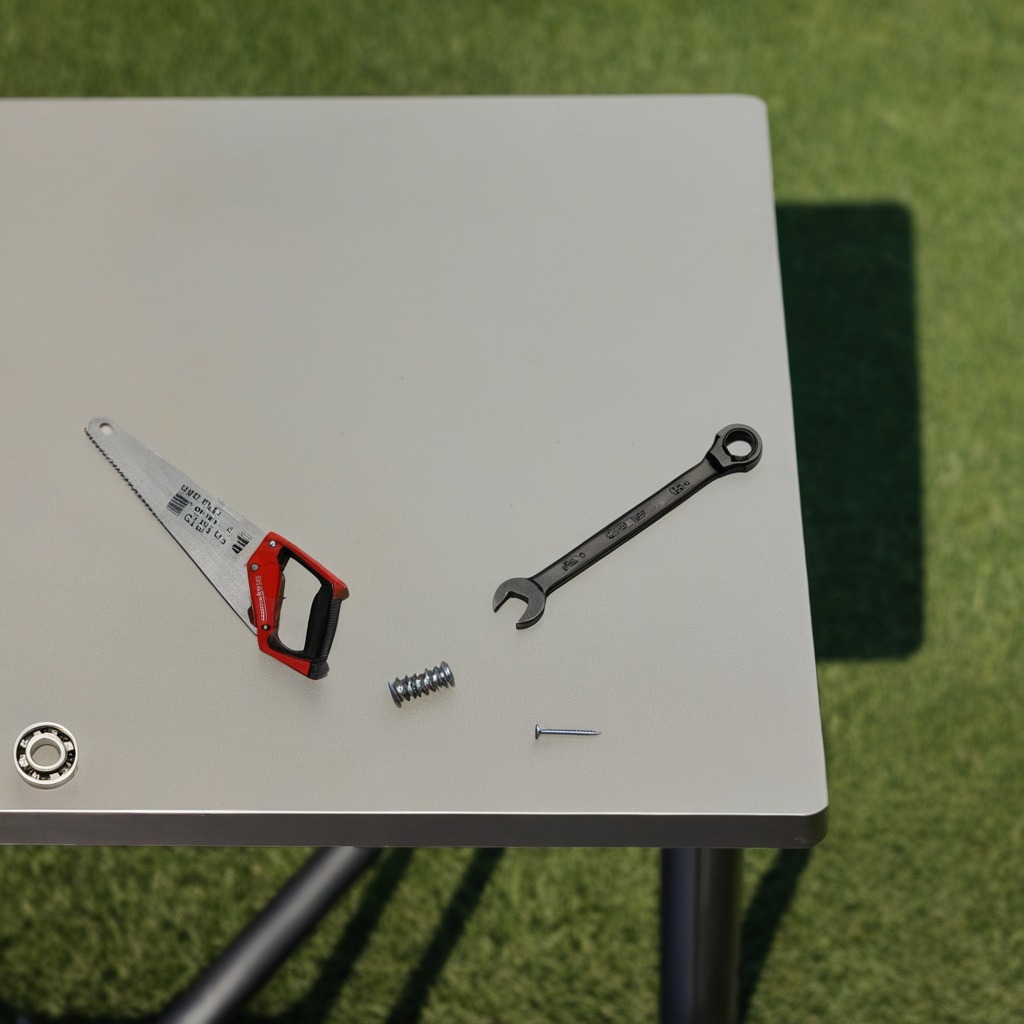
A ball bearing, a machine screw, a coiled metal spring, a saw, and a wrench are lying on a clean utility table in a temporary outdoor tool station.